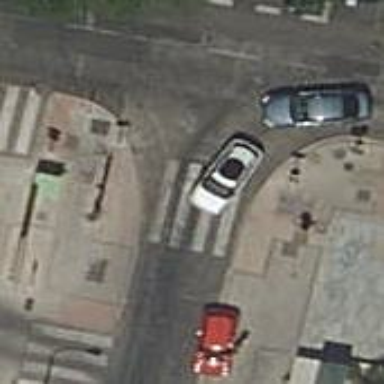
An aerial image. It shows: Road crossing with traffic signals.